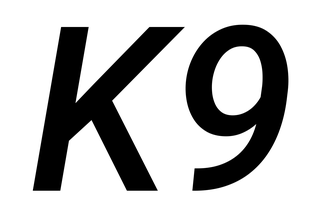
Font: Roboto-Italic_Medium_Italic